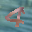
Label: 4